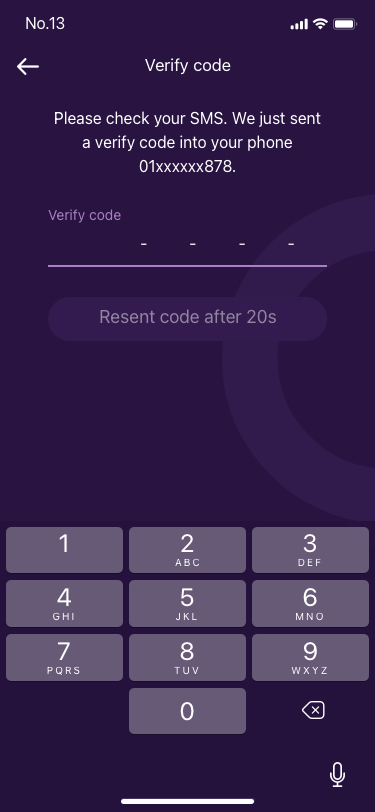
Text in this UI design:
Please check your SMS. We just sent a verify code into your phone 01xxxxxx878.